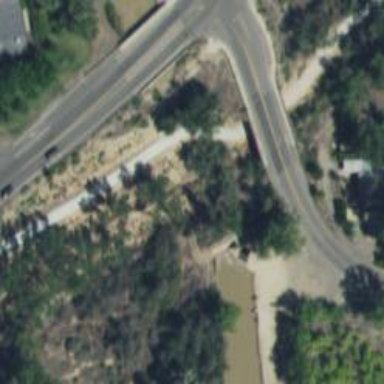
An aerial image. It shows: Culvert tunnel under canal.